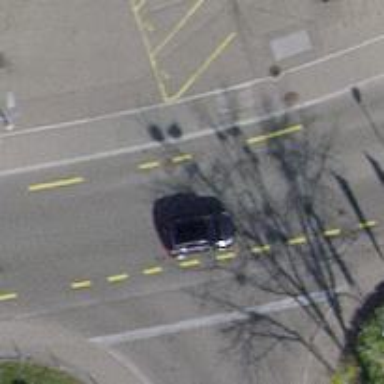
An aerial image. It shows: Tertiary road with asphalt surface. There are sidewalks on both sides and cycle lane.